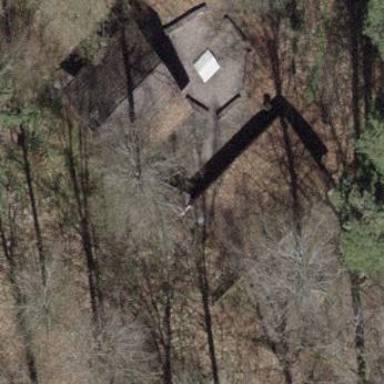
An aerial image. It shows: Cabin is depicted in the image.